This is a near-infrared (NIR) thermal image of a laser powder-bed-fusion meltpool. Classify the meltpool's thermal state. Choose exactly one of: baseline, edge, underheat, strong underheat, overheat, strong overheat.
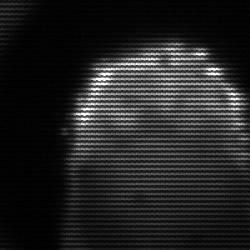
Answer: strong underheat